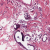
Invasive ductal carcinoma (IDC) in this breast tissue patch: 0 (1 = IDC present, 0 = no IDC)